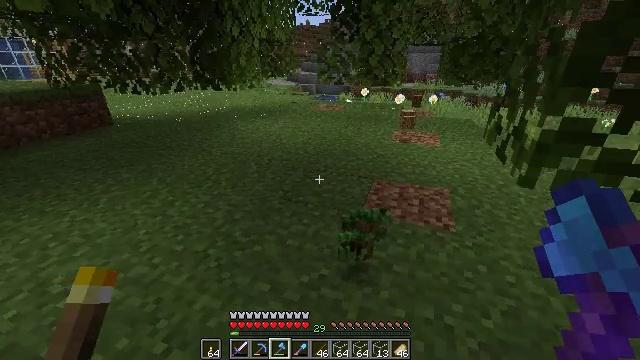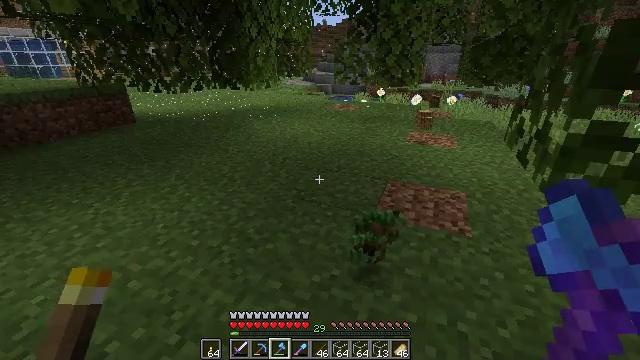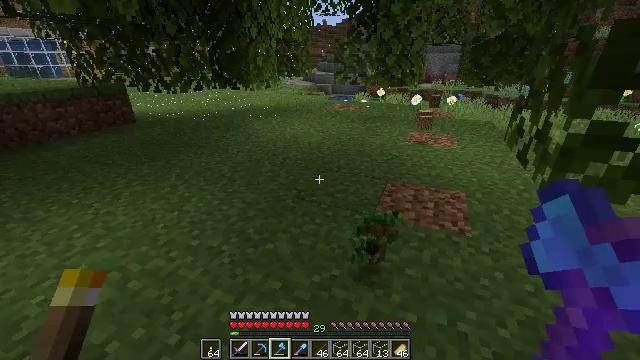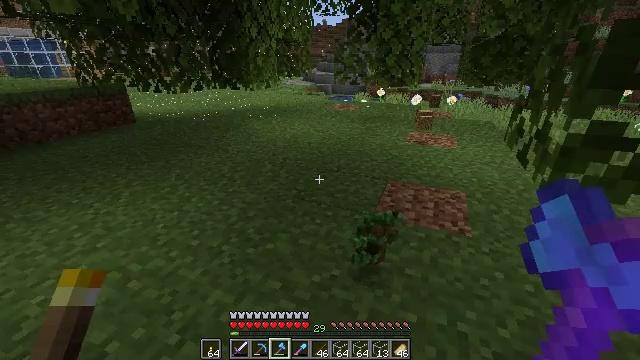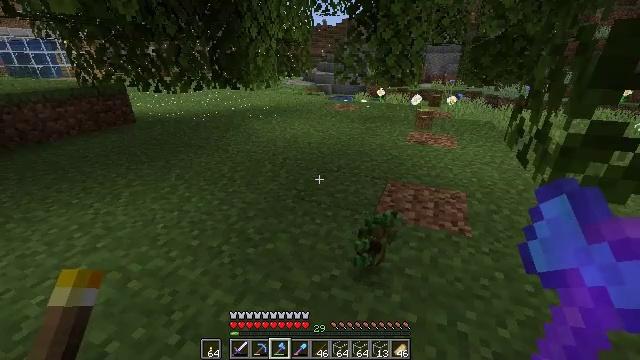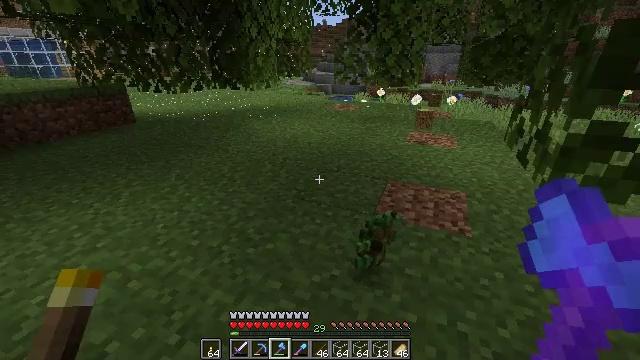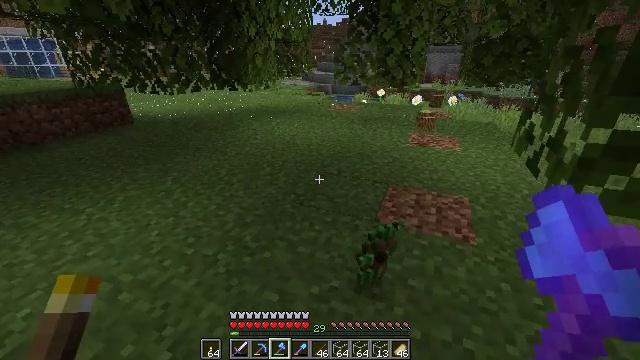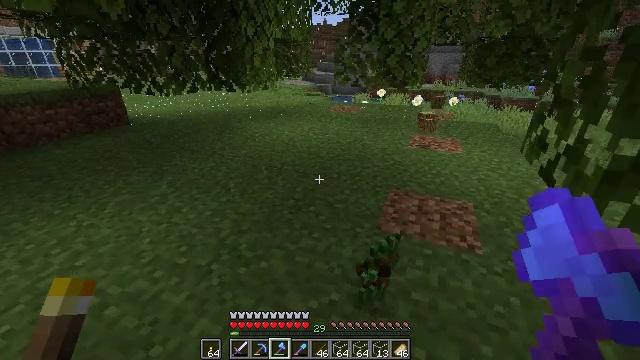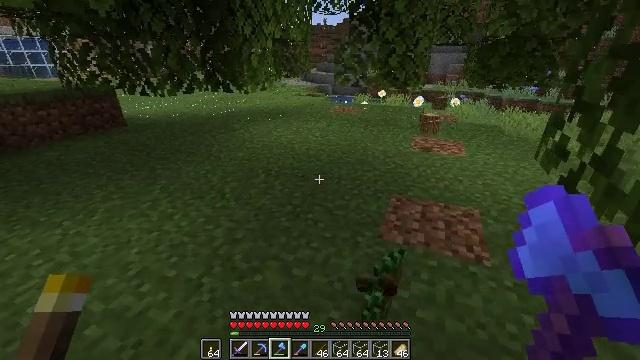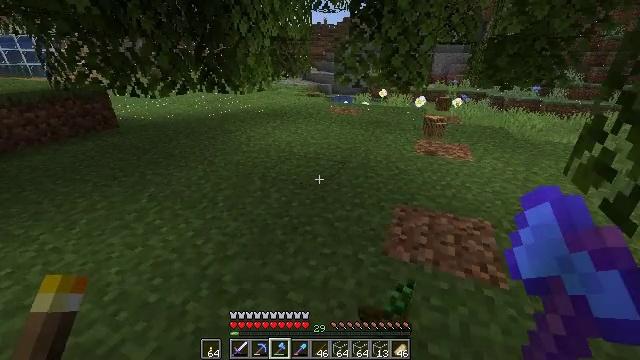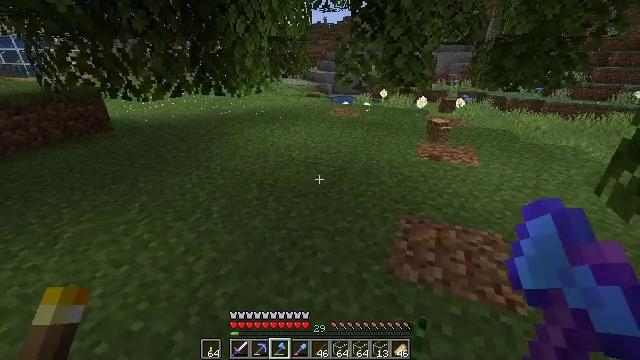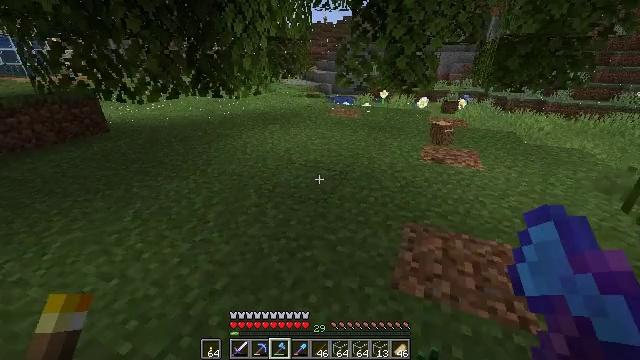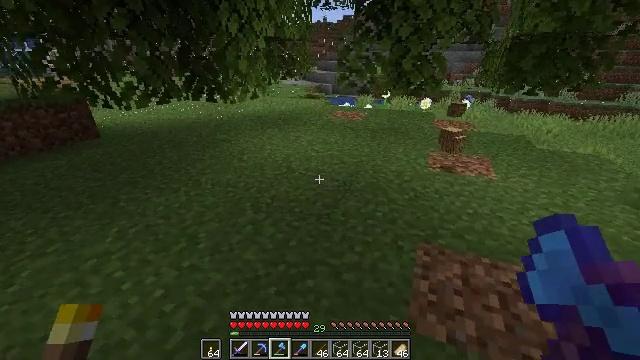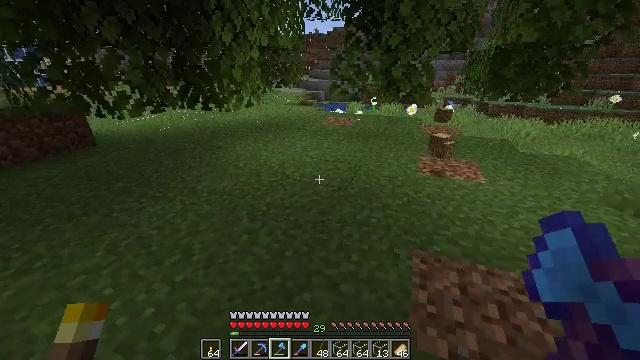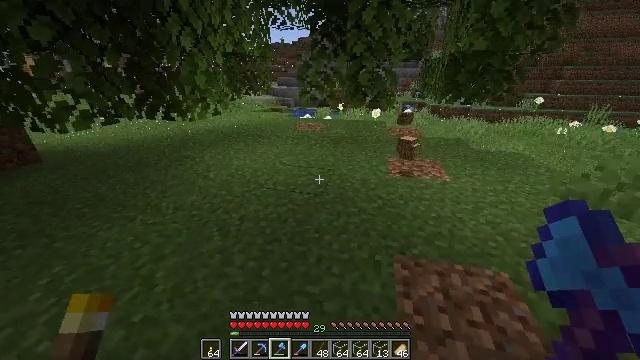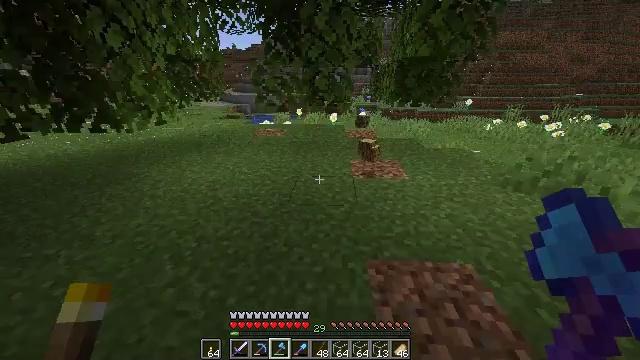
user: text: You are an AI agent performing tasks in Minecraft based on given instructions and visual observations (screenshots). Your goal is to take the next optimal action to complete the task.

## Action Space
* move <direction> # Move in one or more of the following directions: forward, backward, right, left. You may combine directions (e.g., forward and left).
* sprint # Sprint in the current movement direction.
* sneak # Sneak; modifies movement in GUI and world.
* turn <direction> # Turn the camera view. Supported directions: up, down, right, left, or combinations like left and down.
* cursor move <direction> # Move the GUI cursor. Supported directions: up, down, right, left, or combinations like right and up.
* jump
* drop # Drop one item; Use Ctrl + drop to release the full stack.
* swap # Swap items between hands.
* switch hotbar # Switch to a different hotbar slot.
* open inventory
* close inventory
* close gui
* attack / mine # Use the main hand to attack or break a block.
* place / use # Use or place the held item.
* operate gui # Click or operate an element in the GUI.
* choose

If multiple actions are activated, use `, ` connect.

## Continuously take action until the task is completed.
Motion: motion action
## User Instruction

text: Drop a book.
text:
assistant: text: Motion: turn left
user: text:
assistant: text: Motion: no_op
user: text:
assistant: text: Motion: no_op
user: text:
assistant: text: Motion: no_op
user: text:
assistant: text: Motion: no_op
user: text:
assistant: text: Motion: move forward
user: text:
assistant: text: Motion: move forward
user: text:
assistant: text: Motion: move forward
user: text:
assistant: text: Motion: move forward
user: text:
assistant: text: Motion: move forward
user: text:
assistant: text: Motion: move forward
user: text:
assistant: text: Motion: move forward, sprint
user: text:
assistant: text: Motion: move forward, sprint, turn right
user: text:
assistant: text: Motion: move forward, sprint, turn right
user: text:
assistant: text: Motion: move forward, sprint, turn right
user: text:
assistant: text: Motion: move forward, sprint, turn right and up
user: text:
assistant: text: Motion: move forward
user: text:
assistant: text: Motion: move forward
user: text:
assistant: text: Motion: move forward, sprint
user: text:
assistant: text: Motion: move forward, sprint
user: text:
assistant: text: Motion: move forward, sprint
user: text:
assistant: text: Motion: move forward
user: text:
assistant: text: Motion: move forward
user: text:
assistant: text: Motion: move forward
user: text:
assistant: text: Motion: move forward and move right
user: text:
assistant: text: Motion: move forward and move right
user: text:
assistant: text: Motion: move forward and move right
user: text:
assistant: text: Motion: move forward and move right
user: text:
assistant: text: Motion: move forward
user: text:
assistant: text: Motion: move forward